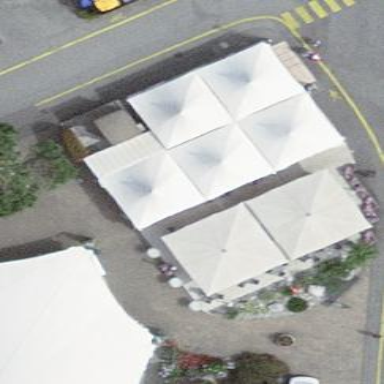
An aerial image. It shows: Bar located inside building.